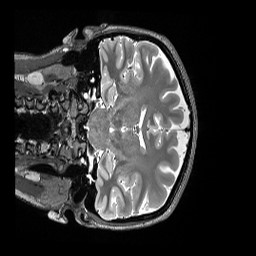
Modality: T2w
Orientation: coronal